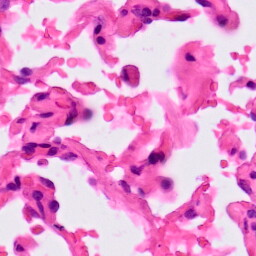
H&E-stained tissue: Lung